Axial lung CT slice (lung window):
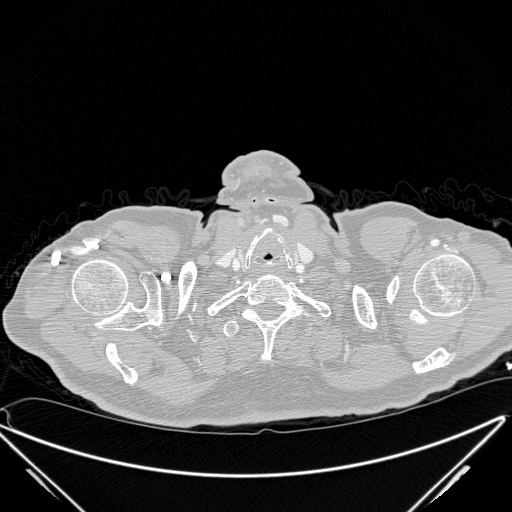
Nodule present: no